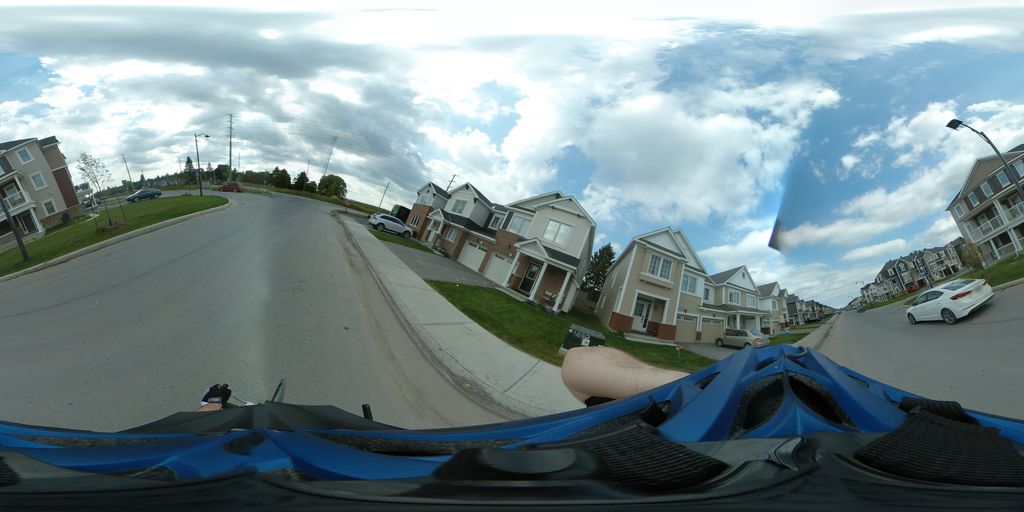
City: ottawa-gatineau